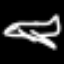
Label: airplane